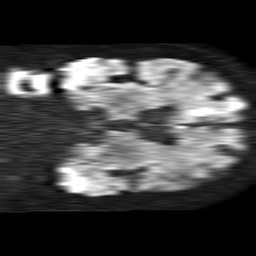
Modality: TRACE
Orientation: coronal
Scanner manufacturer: philips
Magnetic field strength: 1.5 T
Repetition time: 4.6 s
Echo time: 0.08631 s